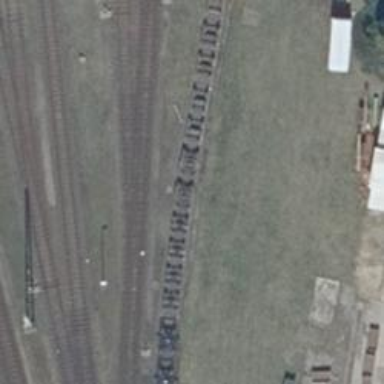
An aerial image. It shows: Railway switch.